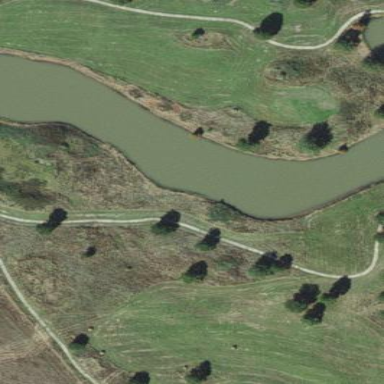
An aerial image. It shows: Water hazard in golf course. The hazard is natural water feature.